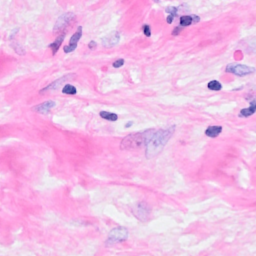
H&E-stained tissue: Breast